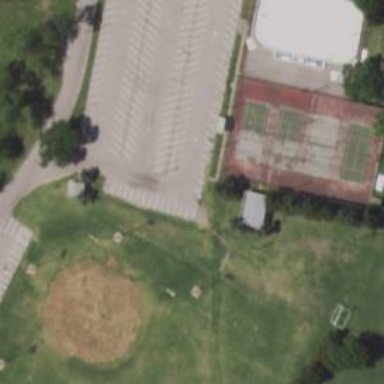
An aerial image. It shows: Tennis court on pitch.